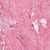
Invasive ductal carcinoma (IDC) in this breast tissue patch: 0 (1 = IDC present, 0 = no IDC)